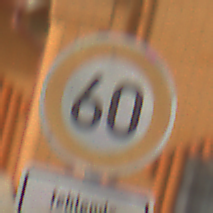
Verkehrszeichen: Geschwindigkeit60
Zusatzzeichen unten: HinweiseAufGefahrenDurchVerbaleAngabe7
Umgebung: Outdoor, Urban
Tageszeit: MorningAfternoon
Wetter: PartlyCloudy
Licht: Natural
Jahreszeit: NotSpecified
Kontrast: HighContrast